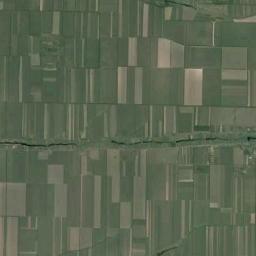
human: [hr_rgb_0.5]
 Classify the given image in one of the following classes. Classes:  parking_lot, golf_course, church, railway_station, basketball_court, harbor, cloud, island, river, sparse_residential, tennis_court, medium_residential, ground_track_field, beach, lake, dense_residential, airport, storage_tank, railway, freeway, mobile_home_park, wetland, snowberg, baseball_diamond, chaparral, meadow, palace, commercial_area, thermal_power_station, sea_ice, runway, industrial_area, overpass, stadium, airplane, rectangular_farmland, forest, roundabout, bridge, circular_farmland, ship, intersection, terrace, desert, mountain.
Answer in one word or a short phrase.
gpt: rectangular_farmland